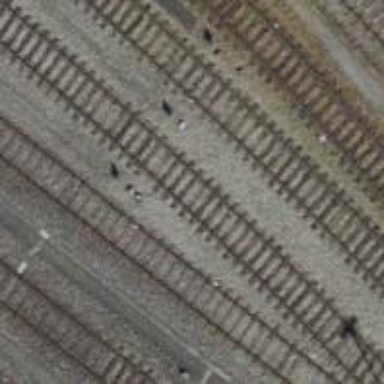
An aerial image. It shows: Railway yard with one track in service.